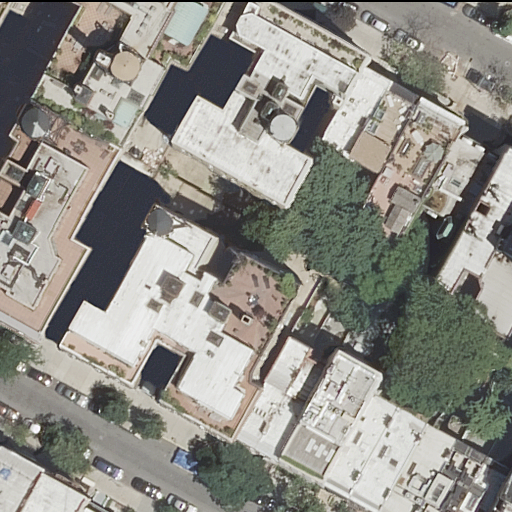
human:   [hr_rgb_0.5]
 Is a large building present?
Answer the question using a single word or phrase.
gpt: yes

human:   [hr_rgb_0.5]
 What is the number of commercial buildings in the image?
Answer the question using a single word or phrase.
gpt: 0

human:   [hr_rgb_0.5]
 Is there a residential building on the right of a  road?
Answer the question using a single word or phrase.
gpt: yes

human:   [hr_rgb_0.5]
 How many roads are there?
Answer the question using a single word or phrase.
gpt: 2

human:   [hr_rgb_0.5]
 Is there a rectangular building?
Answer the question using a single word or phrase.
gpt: yes

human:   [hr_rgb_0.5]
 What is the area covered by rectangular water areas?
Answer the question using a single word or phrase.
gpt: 0m2

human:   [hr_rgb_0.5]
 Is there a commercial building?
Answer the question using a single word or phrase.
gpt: no

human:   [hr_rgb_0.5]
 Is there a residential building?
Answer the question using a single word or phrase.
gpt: yes

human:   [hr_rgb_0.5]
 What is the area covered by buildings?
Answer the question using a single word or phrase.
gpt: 5551m2

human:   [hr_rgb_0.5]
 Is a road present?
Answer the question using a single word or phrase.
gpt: yes

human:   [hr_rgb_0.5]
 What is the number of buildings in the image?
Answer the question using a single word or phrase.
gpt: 21

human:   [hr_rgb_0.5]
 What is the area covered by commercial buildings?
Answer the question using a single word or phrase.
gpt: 0m2

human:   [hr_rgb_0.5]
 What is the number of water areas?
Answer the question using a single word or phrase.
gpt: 0

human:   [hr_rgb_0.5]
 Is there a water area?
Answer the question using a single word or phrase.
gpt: no

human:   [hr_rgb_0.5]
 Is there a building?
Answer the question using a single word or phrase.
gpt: yes

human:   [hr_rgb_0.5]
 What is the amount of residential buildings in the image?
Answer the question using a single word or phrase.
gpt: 21

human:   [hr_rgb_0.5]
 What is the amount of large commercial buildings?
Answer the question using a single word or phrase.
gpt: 0

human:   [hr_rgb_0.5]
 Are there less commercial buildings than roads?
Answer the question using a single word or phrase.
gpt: yes

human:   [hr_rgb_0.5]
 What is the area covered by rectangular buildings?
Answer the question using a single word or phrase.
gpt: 1561m2

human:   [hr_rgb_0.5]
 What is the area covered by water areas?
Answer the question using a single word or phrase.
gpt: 0m2

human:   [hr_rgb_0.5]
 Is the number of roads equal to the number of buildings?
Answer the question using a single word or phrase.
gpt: no

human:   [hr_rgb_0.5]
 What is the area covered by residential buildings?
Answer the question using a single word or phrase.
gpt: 5551m2

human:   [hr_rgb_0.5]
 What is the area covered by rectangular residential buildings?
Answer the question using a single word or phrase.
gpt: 1561m2

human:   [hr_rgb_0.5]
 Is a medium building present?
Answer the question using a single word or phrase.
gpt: yes

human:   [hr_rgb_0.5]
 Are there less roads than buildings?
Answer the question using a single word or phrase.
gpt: yes

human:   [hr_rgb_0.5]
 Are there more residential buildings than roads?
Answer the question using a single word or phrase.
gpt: yes

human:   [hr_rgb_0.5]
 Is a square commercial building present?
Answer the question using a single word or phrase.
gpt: no

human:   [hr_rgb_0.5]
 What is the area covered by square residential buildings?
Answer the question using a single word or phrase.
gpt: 0m2

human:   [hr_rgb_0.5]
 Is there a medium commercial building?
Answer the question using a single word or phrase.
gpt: no

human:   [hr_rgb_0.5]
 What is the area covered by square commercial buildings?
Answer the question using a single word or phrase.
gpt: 0m2

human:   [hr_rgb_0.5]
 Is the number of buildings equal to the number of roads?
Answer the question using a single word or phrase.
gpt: no

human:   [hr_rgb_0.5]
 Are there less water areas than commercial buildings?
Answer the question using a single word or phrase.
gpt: no

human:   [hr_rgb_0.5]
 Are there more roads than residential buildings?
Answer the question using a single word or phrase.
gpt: no

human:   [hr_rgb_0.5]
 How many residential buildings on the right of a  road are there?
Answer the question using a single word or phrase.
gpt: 15

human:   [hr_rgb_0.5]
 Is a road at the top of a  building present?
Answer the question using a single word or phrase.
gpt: yes

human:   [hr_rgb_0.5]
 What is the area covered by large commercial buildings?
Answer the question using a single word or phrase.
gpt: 0m2

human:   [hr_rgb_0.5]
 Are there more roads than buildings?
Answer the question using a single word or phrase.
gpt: no

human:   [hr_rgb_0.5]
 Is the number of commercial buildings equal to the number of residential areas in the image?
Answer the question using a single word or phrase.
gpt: yes

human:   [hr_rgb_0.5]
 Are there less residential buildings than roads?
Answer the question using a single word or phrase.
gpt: no

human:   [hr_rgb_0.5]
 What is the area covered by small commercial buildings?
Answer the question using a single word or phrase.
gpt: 0m2

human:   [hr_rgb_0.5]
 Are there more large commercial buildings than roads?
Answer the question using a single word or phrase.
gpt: no

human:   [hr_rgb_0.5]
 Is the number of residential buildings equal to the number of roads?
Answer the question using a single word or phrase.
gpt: no

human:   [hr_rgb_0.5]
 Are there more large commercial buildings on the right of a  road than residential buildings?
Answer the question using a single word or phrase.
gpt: no

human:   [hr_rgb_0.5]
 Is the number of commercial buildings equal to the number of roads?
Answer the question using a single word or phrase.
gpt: no

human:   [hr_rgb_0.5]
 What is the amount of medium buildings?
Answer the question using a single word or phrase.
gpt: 13

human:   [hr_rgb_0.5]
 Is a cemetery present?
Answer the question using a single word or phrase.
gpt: no

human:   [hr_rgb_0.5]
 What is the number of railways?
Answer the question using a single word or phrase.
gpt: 0

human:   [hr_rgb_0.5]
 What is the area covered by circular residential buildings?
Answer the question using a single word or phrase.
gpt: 0m2

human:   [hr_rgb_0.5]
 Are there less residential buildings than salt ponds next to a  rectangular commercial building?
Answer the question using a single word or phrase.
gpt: no

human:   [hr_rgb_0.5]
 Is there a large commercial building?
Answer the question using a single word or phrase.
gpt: no

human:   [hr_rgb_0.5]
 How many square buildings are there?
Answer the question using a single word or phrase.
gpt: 0

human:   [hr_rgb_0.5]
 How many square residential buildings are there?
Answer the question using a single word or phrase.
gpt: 0

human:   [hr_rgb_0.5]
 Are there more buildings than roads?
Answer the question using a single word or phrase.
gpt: yes

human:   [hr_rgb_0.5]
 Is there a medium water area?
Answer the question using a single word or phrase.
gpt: no

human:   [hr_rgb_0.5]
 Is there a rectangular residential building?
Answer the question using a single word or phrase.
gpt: yes

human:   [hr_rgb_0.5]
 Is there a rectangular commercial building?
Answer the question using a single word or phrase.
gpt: no

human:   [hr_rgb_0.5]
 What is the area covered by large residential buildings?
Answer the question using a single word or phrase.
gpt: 3124m2

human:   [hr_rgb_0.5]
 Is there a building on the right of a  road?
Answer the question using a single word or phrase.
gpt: yes

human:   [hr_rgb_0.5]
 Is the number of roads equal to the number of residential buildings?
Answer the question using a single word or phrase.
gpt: no

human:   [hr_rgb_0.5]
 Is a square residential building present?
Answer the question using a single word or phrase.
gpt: no

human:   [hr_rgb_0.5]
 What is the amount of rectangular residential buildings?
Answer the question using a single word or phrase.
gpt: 15

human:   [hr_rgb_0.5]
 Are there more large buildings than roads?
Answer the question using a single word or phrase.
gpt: yes

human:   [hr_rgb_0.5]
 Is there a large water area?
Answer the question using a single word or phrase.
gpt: no

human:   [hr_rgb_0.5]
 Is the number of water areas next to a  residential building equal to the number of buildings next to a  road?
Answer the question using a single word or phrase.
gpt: no